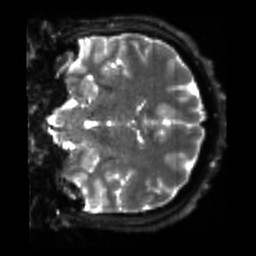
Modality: sbref
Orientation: coronal
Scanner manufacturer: siemens
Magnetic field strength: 3 T
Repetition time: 4 s
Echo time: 0.0594 s